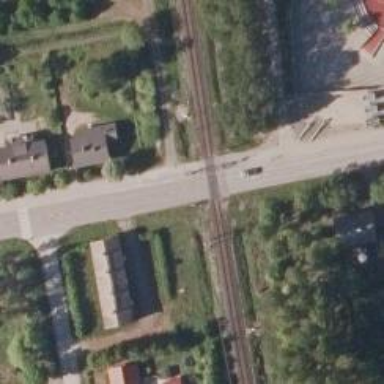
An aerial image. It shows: Railway track with continuous electrified contact lines.